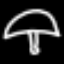
Label: mushroom